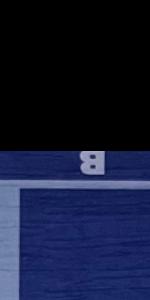
Label: Empty